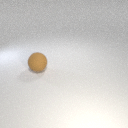
large brown rubber sphere